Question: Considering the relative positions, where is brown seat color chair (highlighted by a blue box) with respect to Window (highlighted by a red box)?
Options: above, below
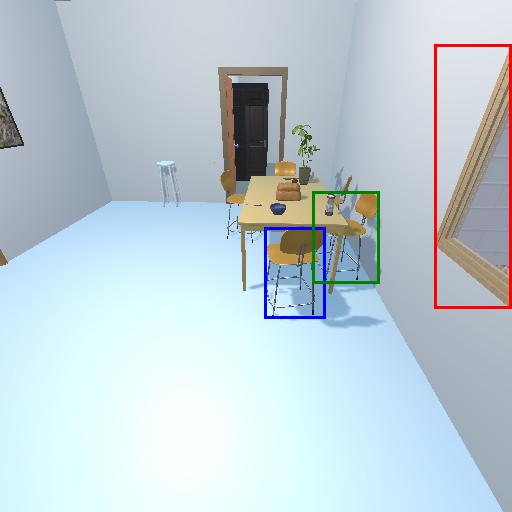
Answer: above